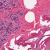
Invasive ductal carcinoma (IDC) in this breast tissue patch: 0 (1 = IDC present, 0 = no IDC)